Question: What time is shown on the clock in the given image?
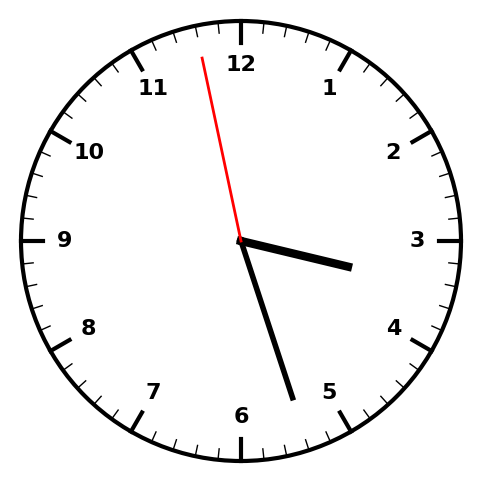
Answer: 03:26:58